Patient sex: M
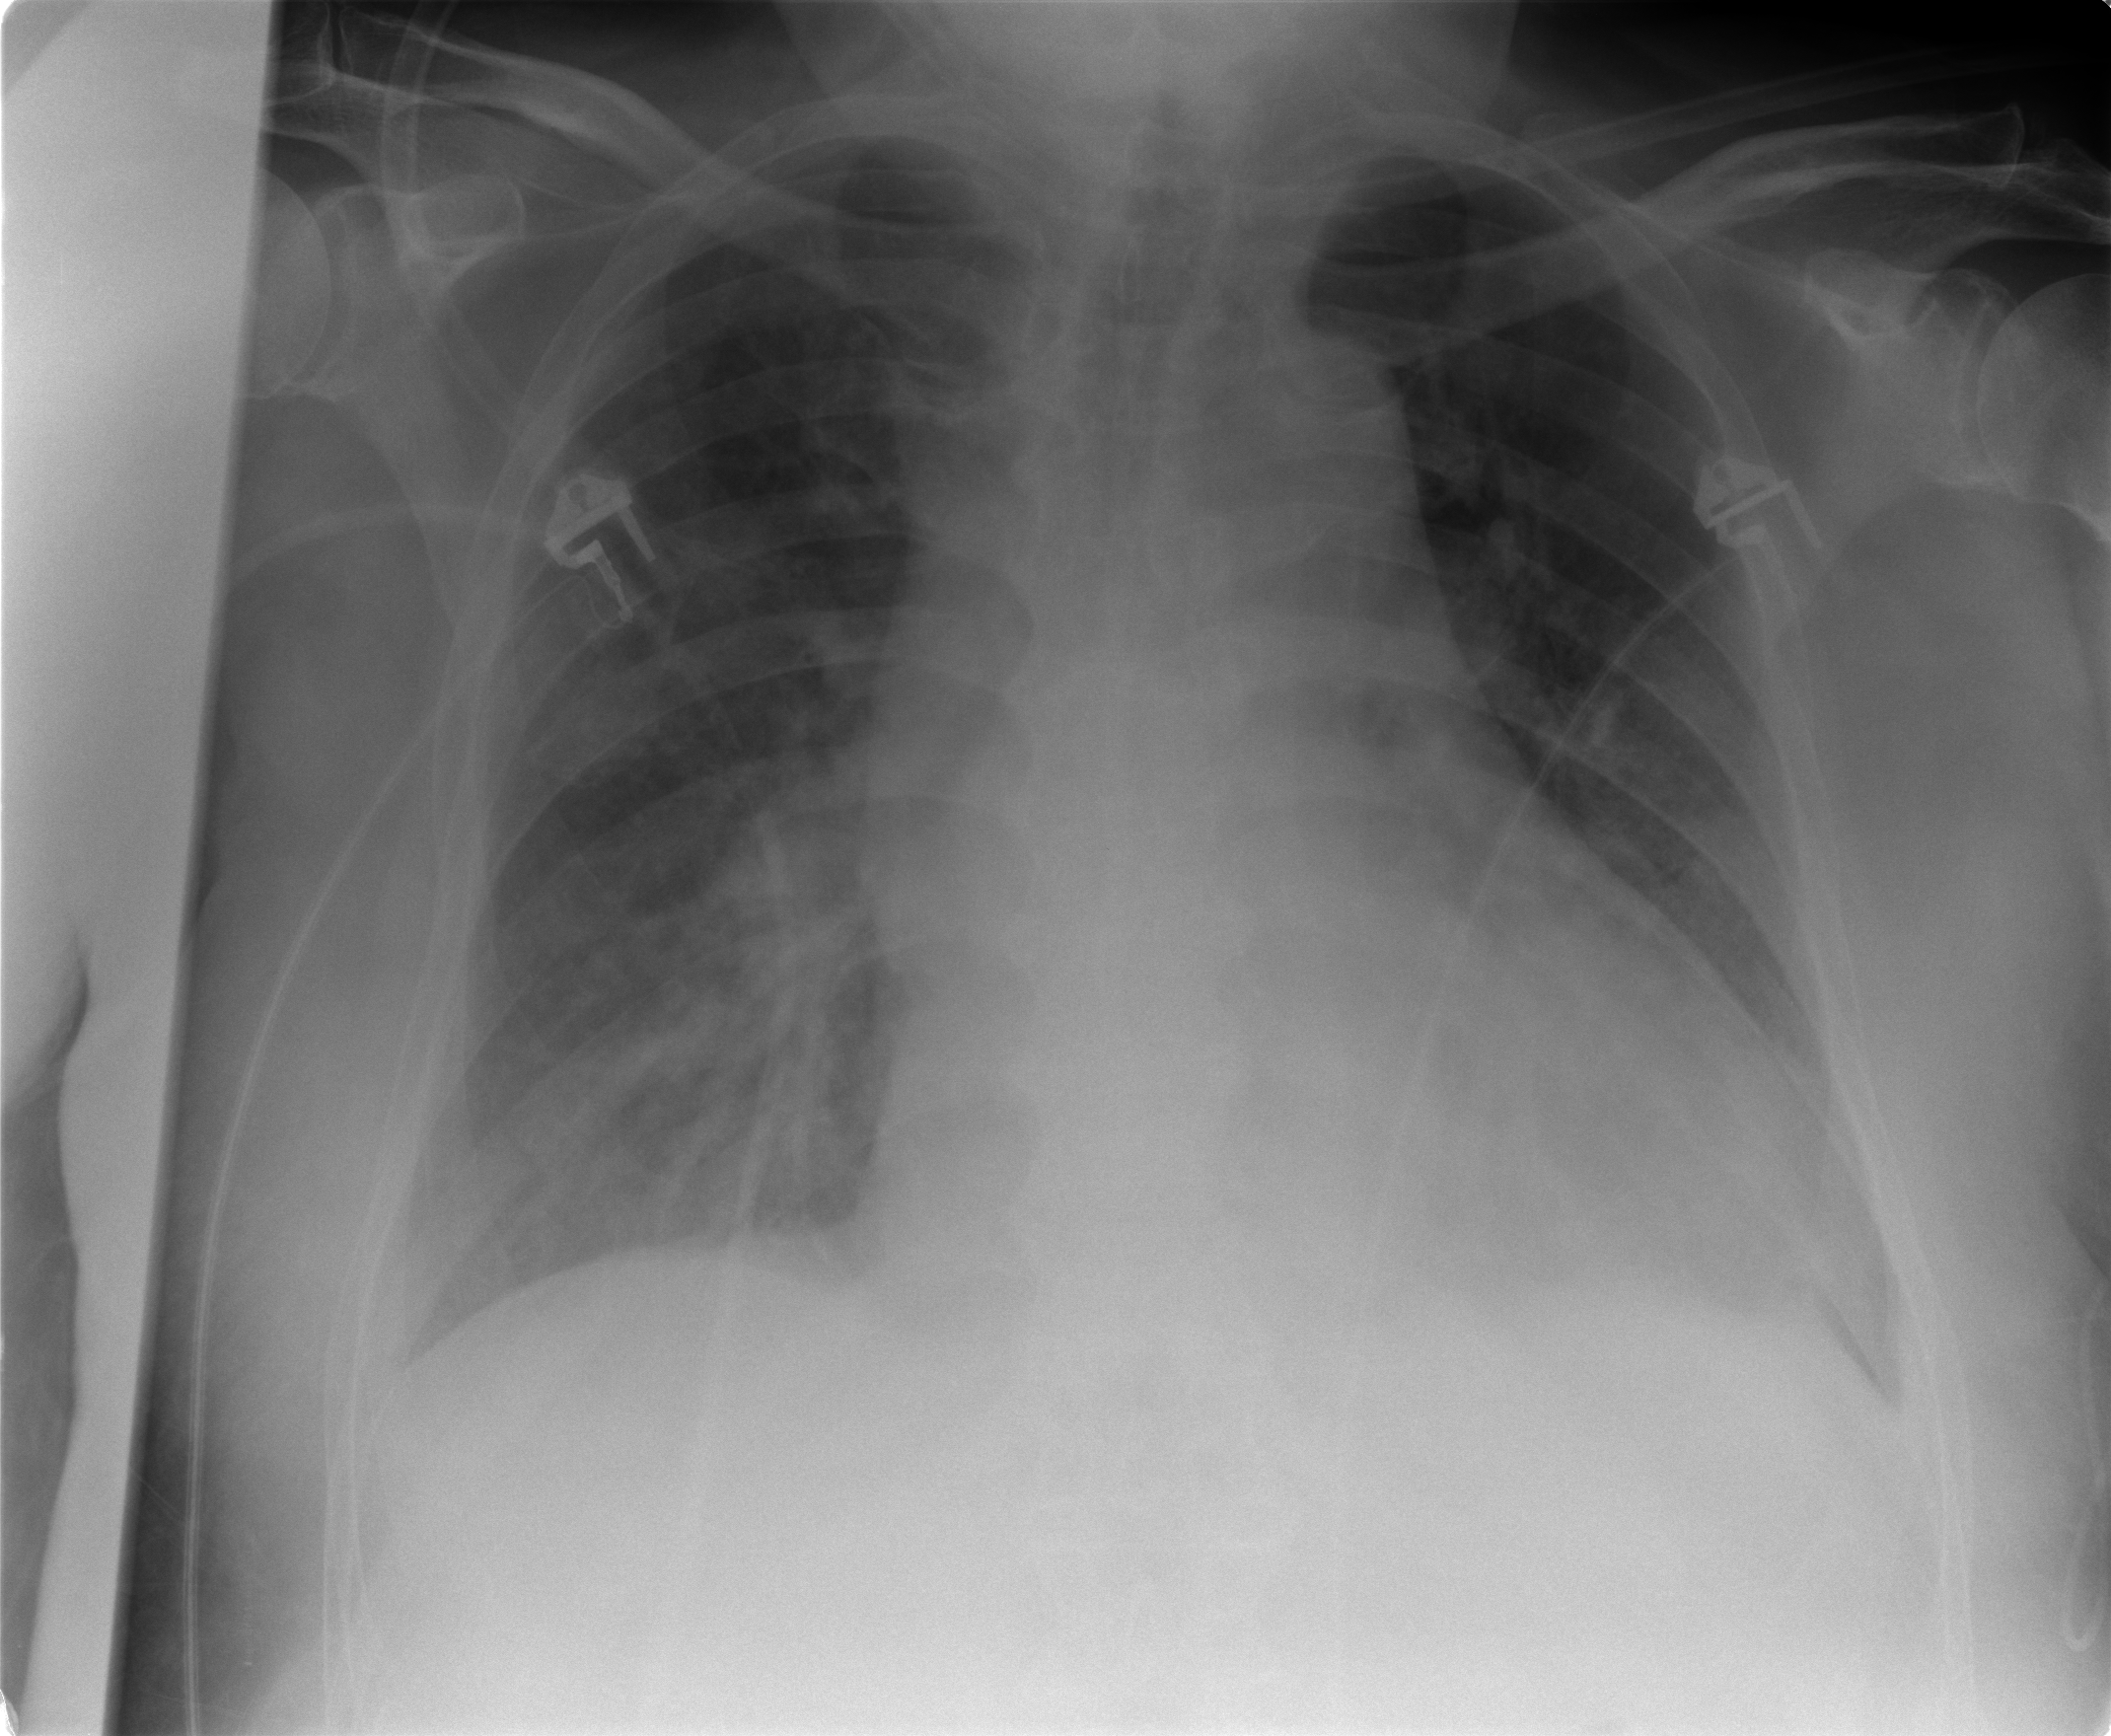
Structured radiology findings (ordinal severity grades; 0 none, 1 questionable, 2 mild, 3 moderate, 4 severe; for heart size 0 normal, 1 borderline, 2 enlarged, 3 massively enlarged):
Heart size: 2
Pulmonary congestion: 2
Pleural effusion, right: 2
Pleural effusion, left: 1
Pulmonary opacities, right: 2
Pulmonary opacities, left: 0
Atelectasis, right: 2
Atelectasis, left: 2